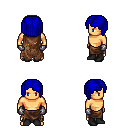
a pixel art fantasy rpg character, male body template, human, tanned skin, brown tattered cape, robe skirt, blue pageboy hairstyle, metal gloves, black shoes, four views (front, back, left, right), 2x2 character sprite sheet, small pixel art, hard edges, no anti-aliasing